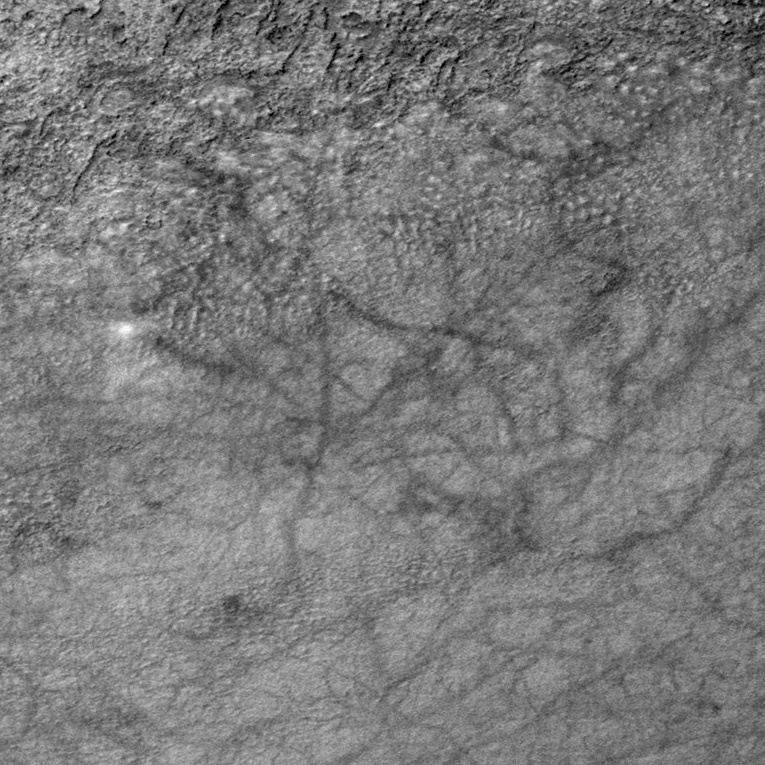
Label: dustdevil